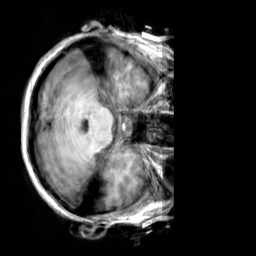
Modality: T1w
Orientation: axial
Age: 24
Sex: female
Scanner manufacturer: siemens
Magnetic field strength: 3 T
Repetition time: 2.3 s
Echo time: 0.00303 s